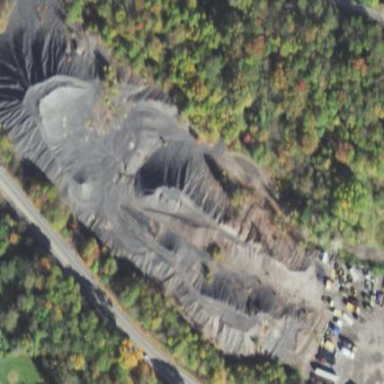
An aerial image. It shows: Spoil heap created by human activity.